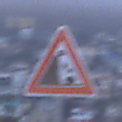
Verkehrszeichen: SteinschlagLinks
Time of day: SunriseSunset
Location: Outdoor (Urban)
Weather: Overcast
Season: NotSpecified
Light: Natural